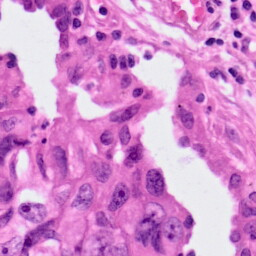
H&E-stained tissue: Lung